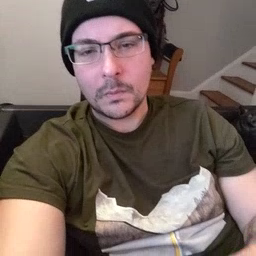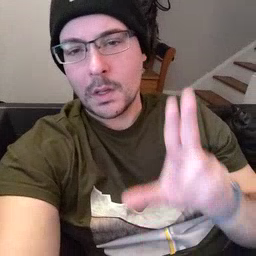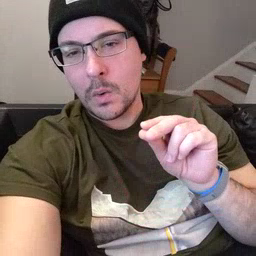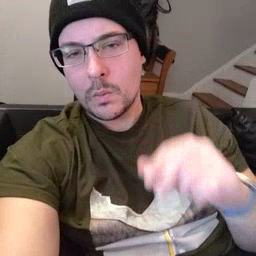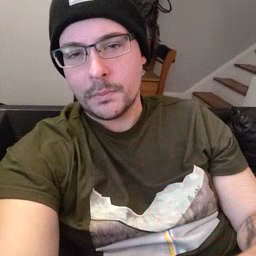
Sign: no